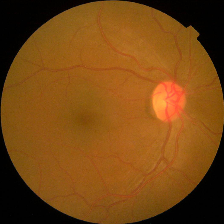
Diabetic retinopathy grade: No DR